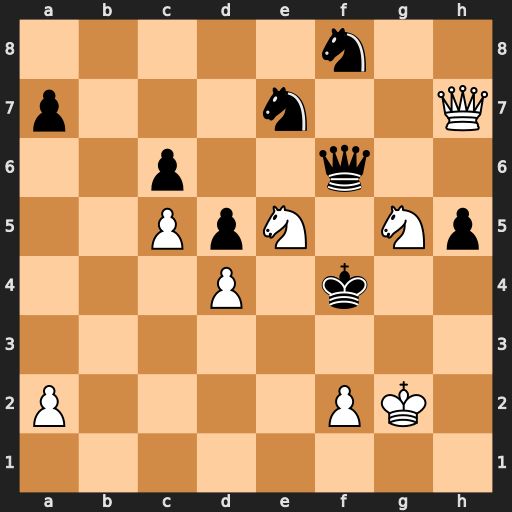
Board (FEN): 5n2/p3n2Q/2p2q2/2PpN1Np/3P1k2/8/P4PK1/8
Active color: w
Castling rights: -
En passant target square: -
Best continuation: Nh3#